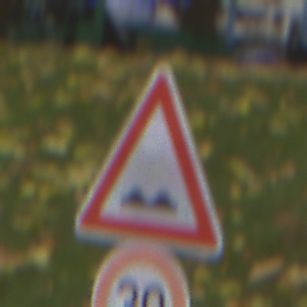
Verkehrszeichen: UnebeneFahrbahn
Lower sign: Geschwindigkeit30
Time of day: MorningAfternoon
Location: Outdoor (Nature)
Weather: Overcast
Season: Autumn
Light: Natural